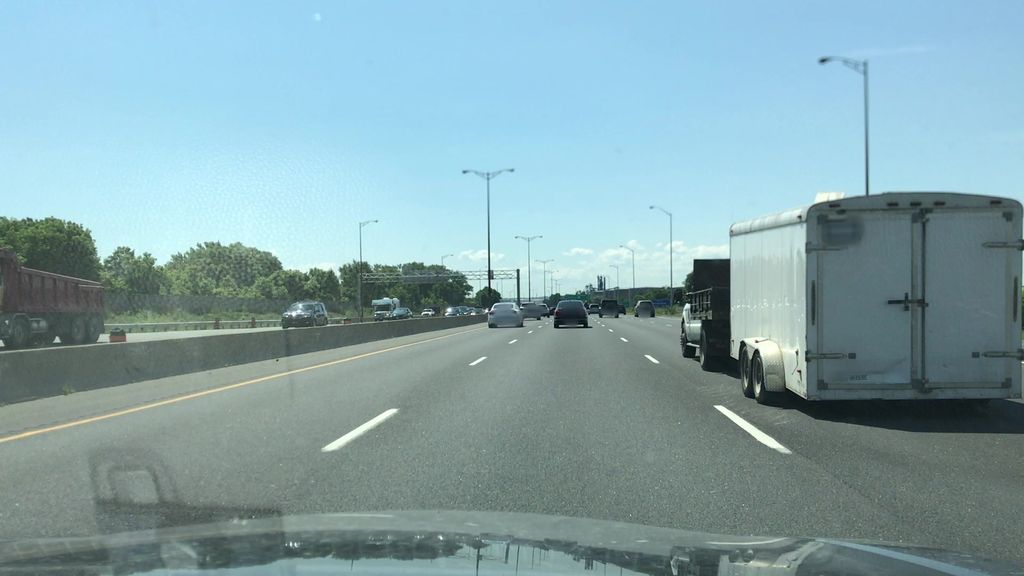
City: hamilton